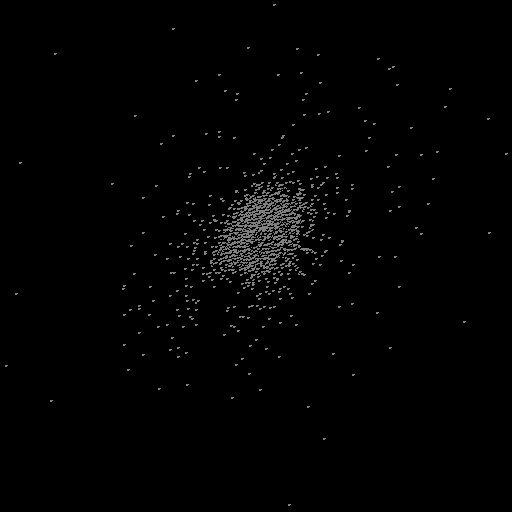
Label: supernova